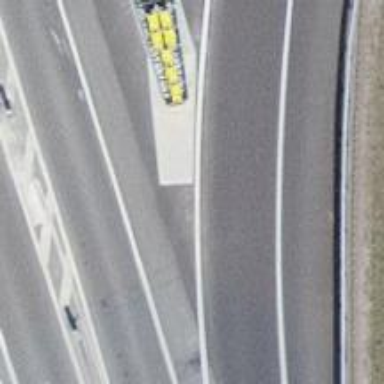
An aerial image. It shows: Asphalt motorway link.